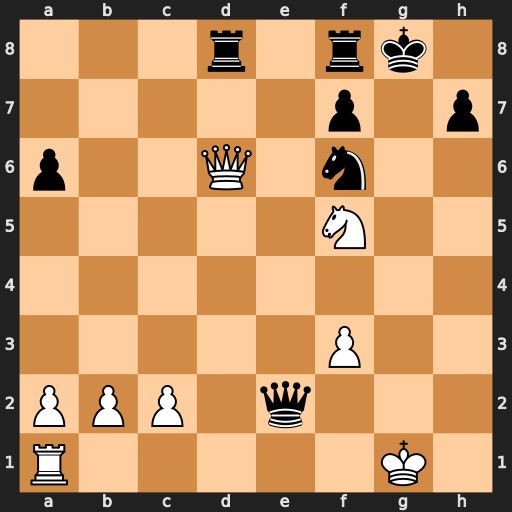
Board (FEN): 3r1rk1/5p1p/p2Q1n2/5N2/8/5P2/PPP1q3/R5K1
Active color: w
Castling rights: -
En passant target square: -
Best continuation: Qg3+ Ng4 Qxg4+ Kh8 Qg7#